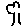
Label: tree